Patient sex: F
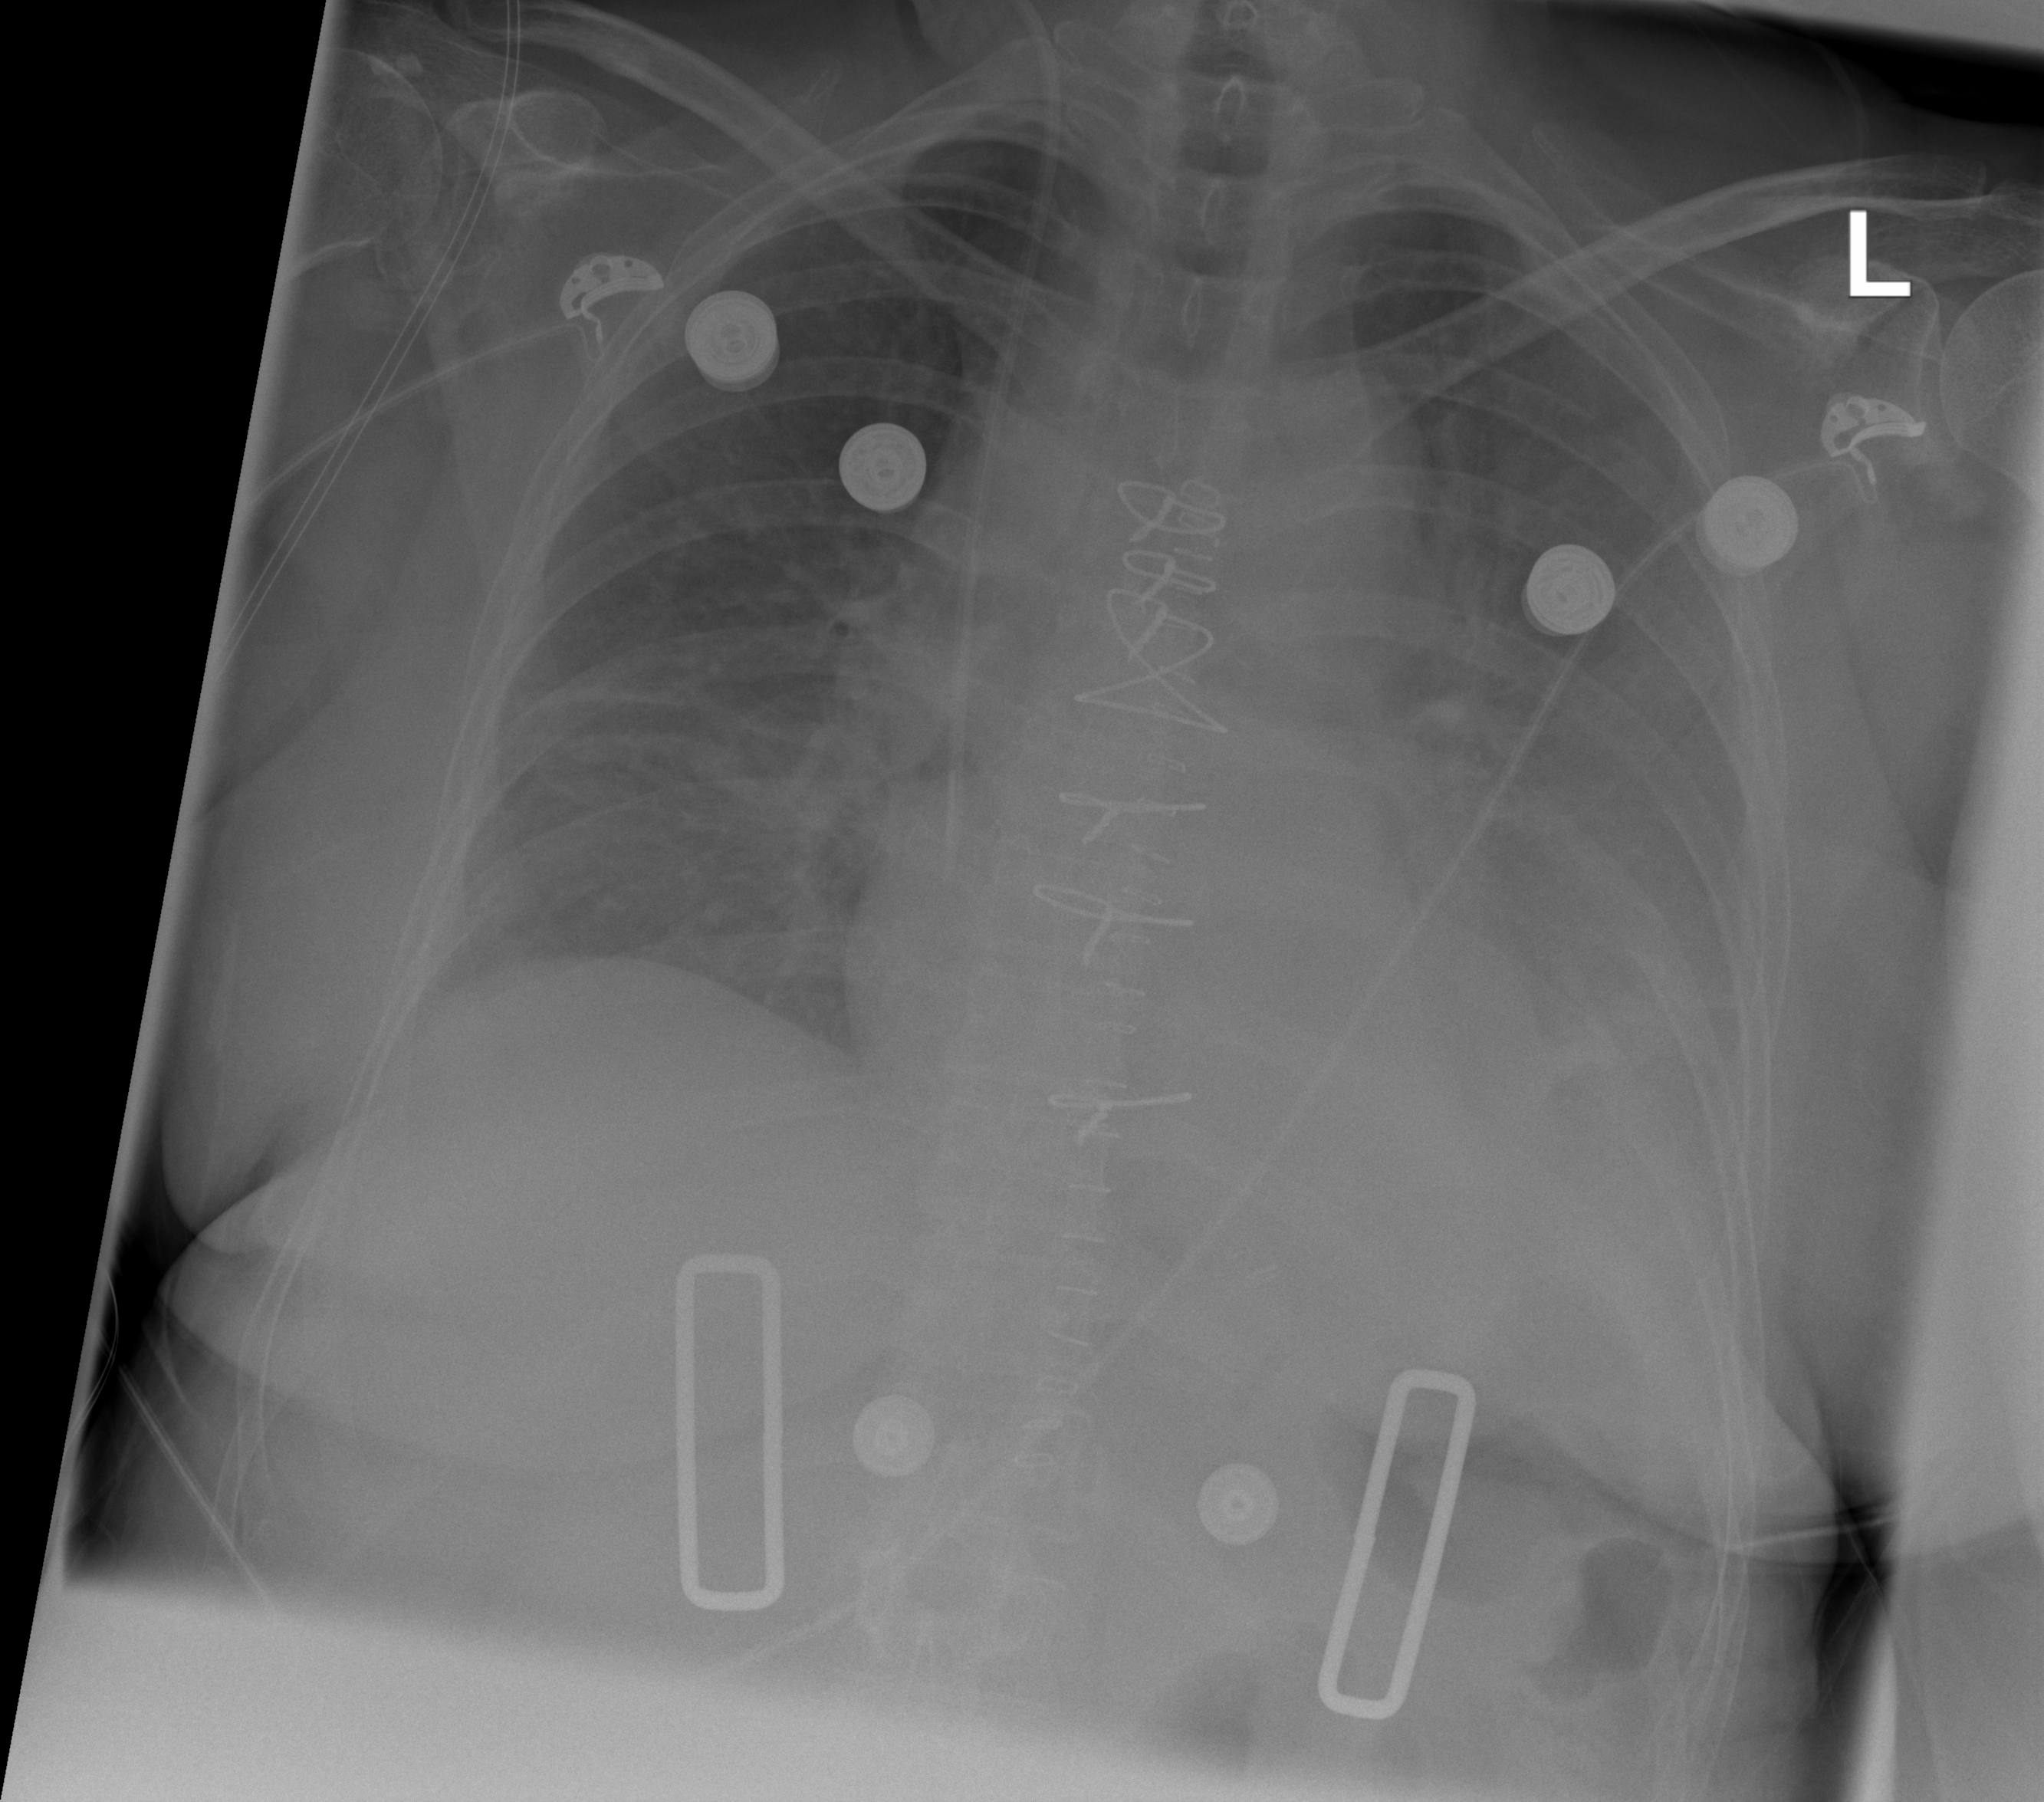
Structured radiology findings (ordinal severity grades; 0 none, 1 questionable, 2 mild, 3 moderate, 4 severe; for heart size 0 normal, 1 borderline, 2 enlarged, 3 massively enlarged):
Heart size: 0
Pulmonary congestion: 3
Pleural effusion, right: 2
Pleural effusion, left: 3
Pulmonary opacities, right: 0
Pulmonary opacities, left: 2
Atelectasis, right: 2
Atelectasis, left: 2